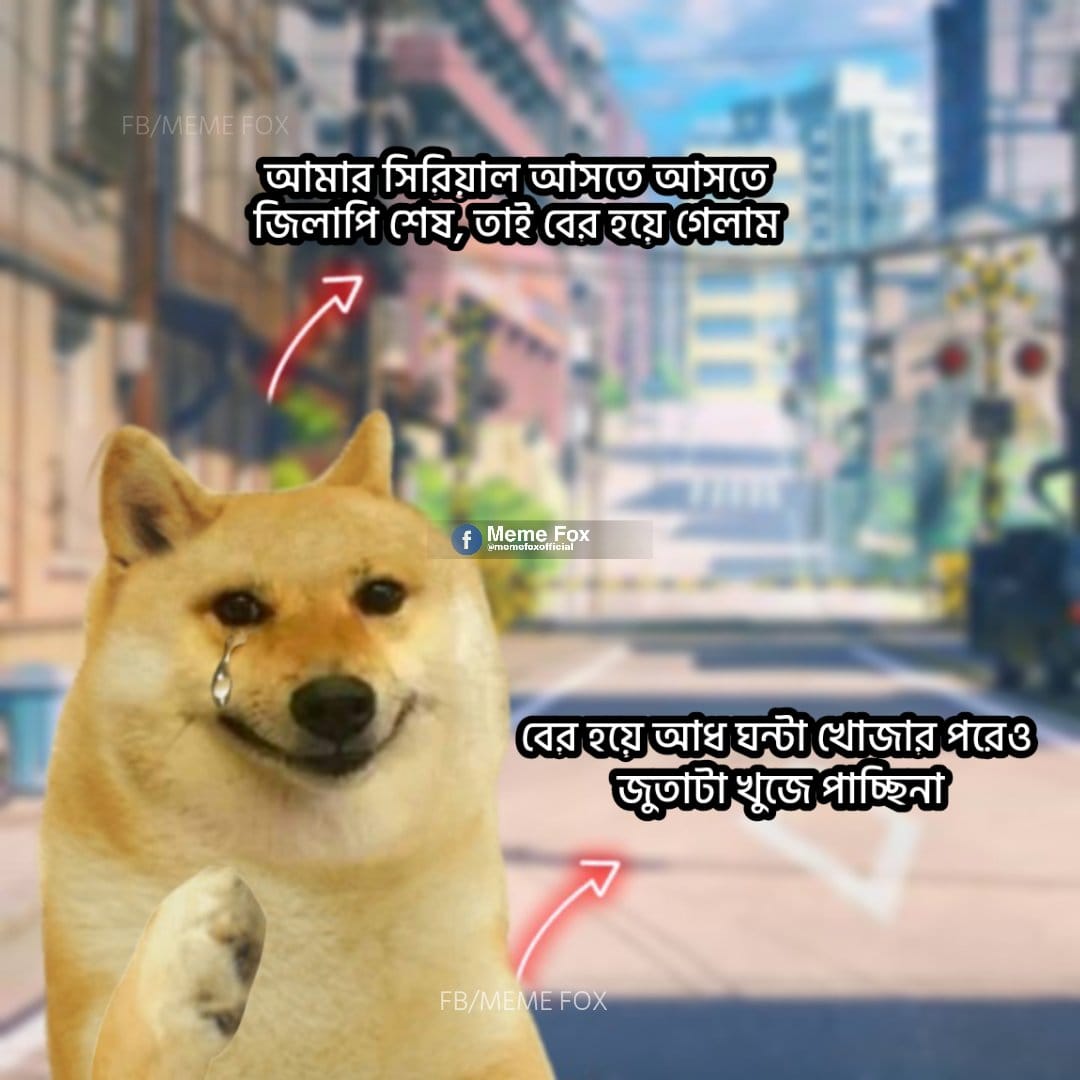
Text: আমার সিরিয়াল আসতে আসতে জিলাপি শেষ, তাই বের হয়ে গেলাম বের হয়ে আধ ঘন্টা খোজার পরেও জুতাটা খুঁজে পাচ্ছিনা
Label: Non Hate